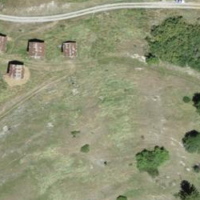
EUNIS habitat code: 45
Species observed at this site:
Ptyonoprogne rupestris